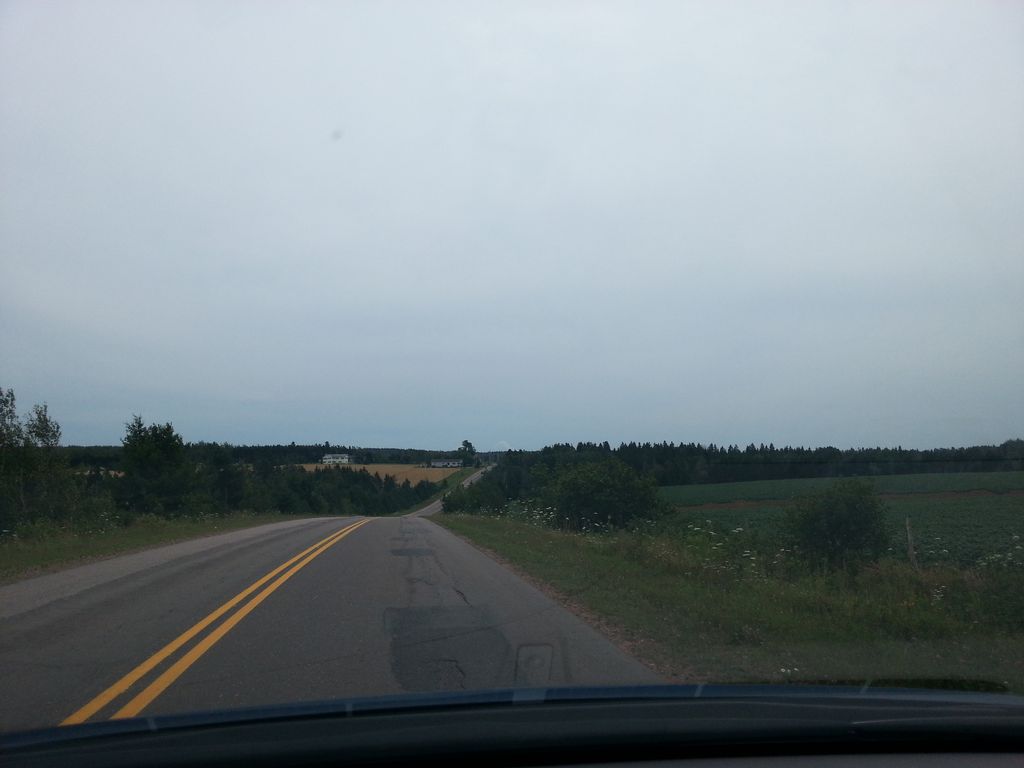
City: charlottetown